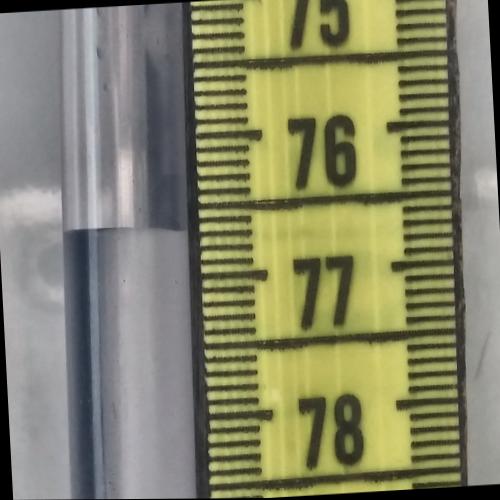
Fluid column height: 76.7 cm